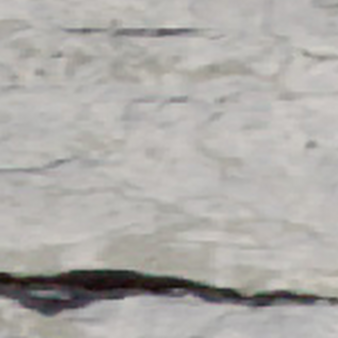
Label: other